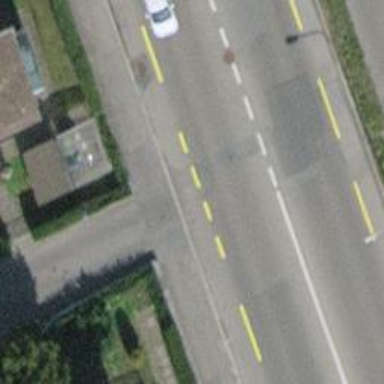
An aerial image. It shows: Unmarked road crossing.